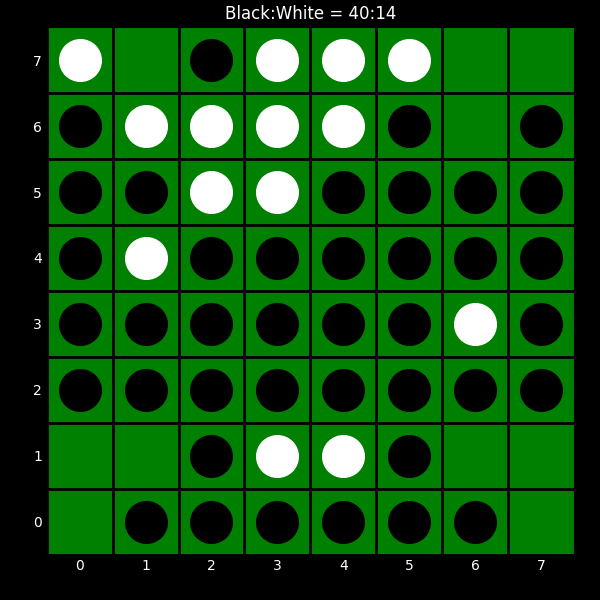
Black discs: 40
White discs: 14